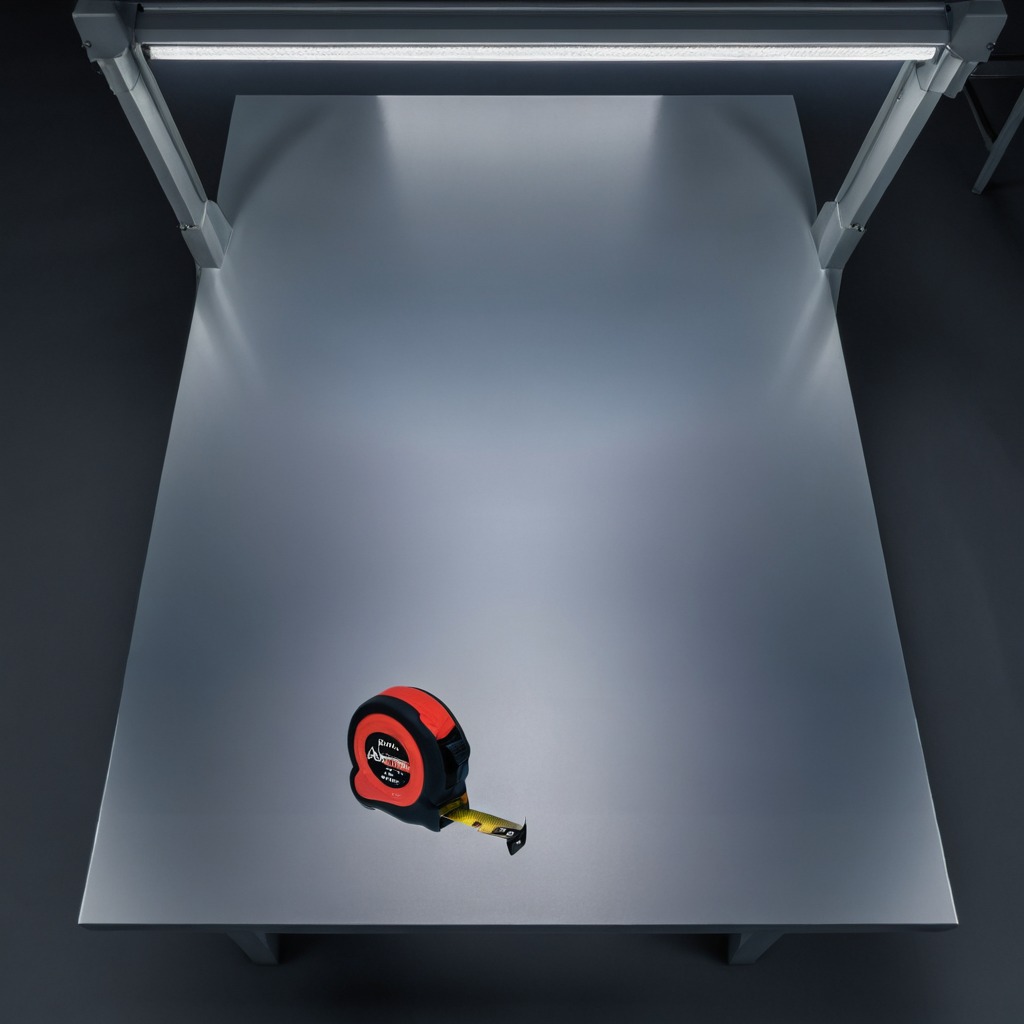
A measuring tape is lying on the tabletop.